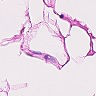
Metastatic tissue present: no